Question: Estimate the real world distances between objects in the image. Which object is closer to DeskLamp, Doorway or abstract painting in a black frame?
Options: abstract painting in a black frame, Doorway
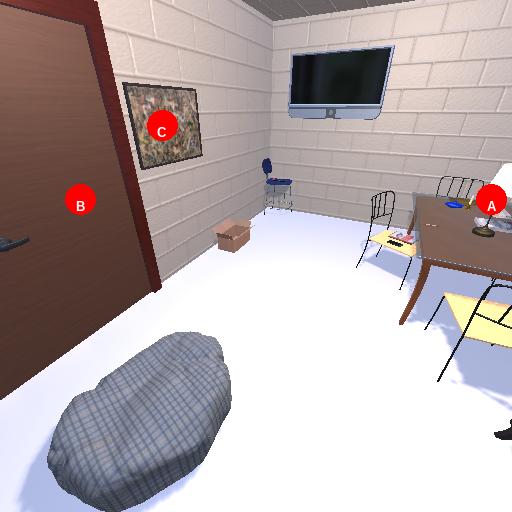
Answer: abstract painting in a black frame